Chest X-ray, PA view. Patient: 48 years old, sex M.
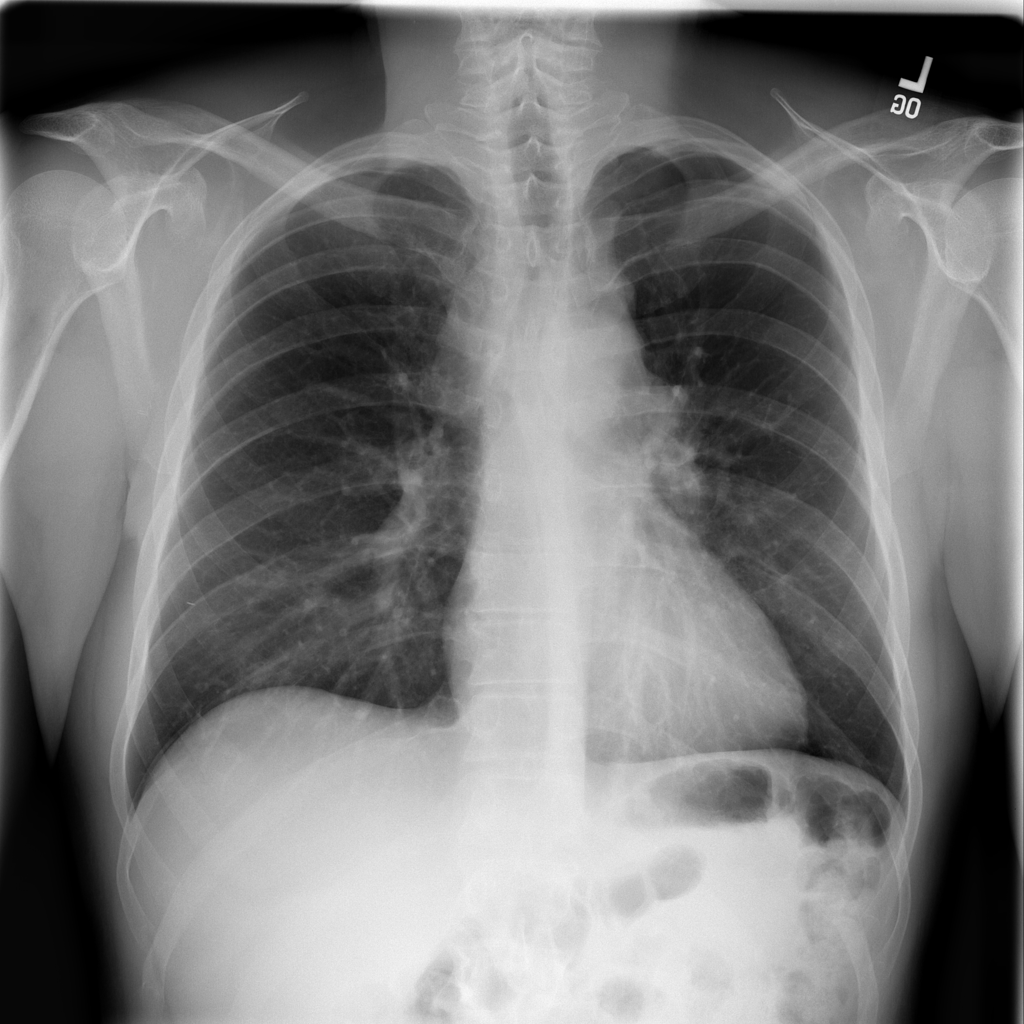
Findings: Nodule